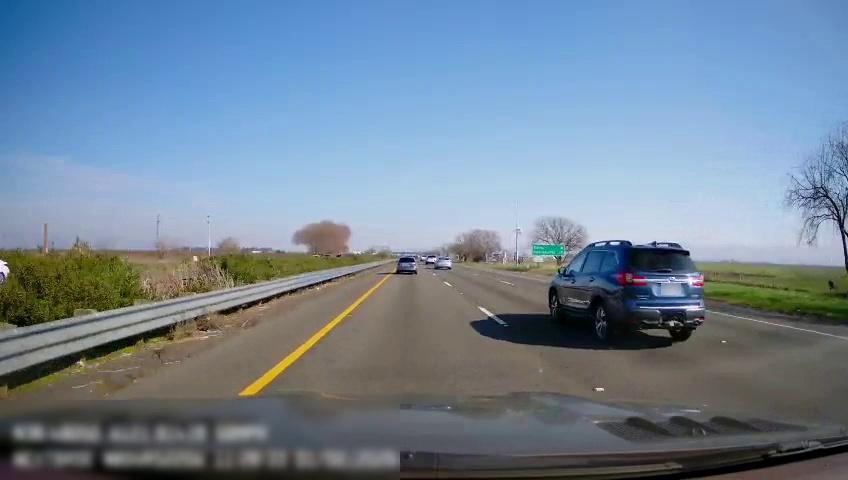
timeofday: Day
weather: Sunny
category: Drivable Space
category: Vehicles | SUV
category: Vehicles | SUV
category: Vehicles | SUV
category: Vehicles | SUV
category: Vehicles | SUV
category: Lanes | Current Lane
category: Lanes | Current Lane
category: Lanes | Alternate Lane
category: Lanes | Alternate Lane
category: Traffic | Signs